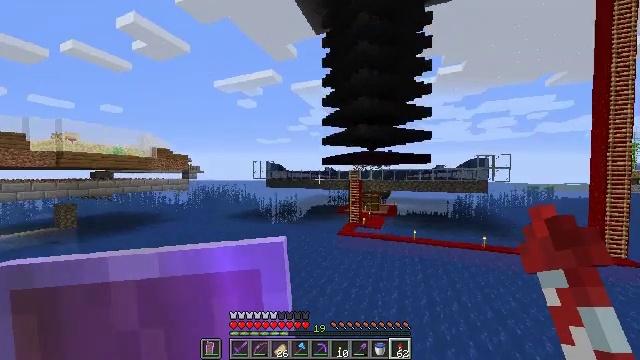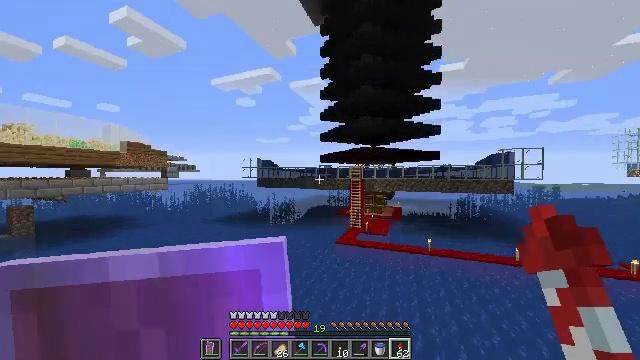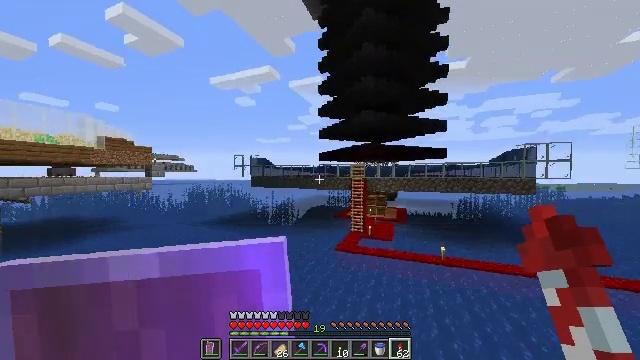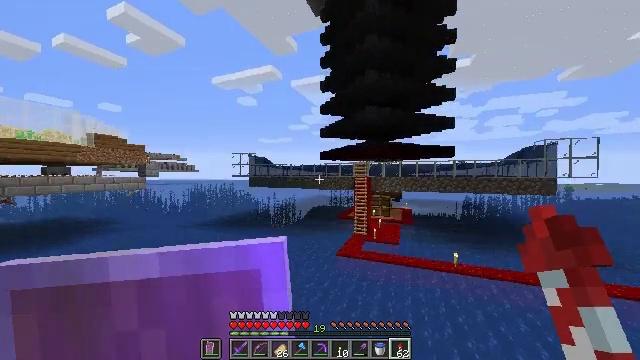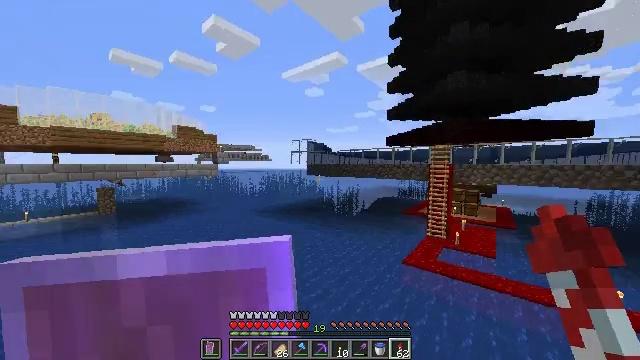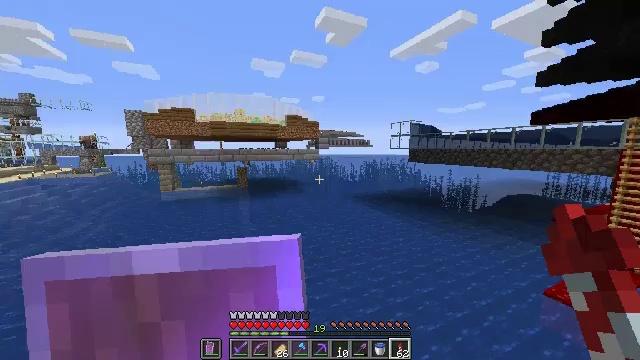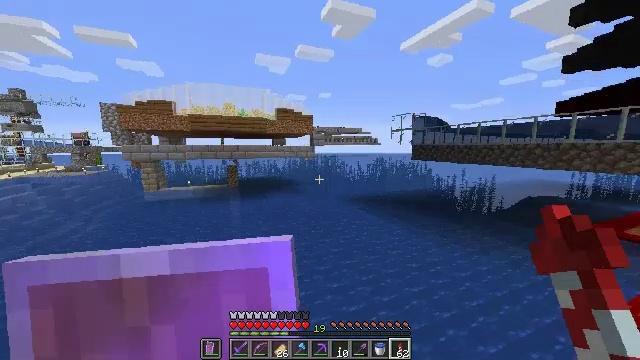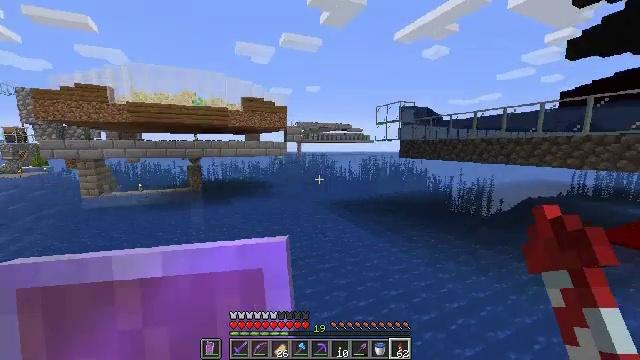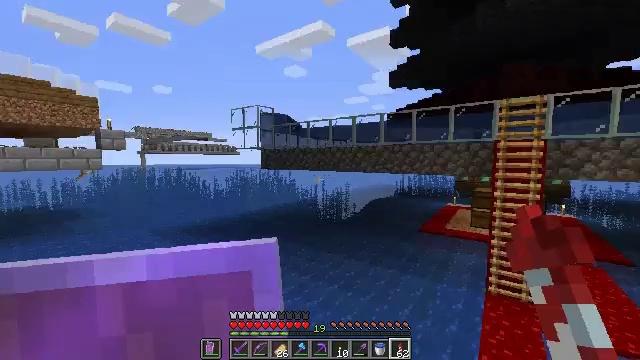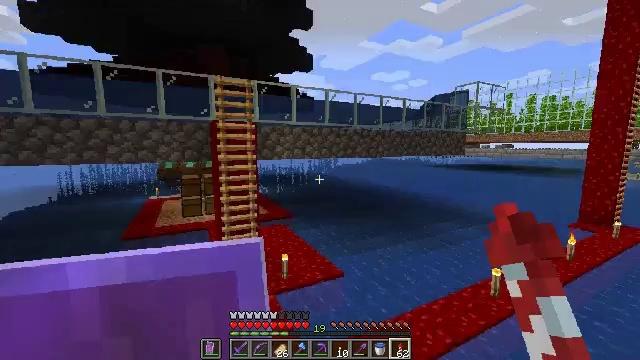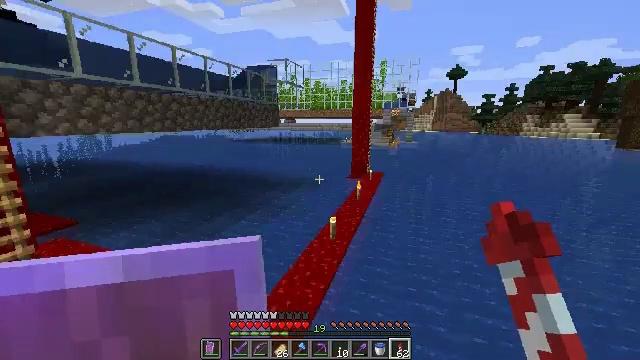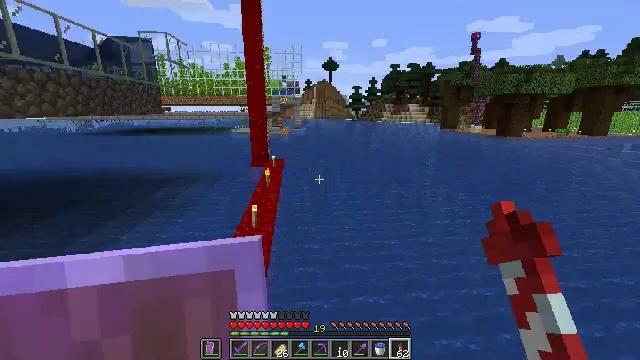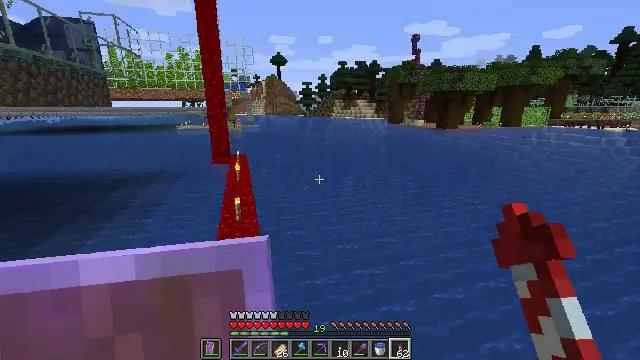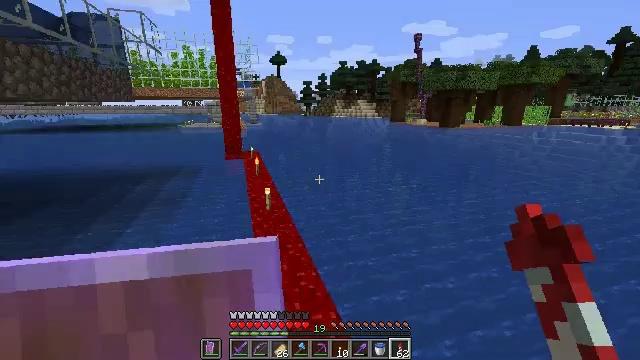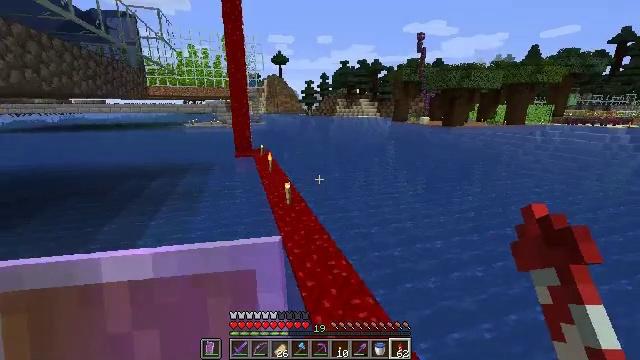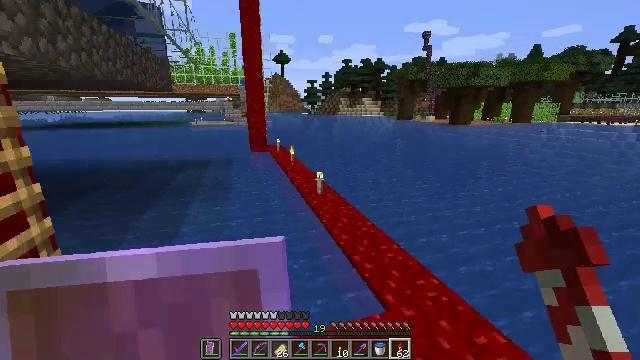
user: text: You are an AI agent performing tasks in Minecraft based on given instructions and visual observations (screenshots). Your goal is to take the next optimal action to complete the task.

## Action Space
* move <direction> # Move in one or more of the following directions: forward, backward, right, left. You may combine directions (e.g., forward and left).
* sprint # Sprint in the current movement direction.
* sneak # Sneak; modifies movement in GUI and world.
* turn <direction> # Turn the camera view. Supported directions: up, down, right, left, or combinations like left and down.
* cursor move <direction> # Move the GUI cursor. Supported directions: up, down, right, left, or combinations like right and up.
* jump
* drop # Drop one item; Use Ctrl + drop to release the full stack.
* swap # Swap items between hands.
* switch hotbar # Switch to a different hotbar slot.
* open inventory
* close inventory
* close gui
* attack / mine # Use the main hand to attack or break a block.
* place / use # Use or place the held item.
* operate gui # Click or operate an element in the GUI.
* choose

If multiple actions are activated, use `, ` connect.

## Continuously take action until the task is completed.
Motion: motion action
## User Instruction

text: Construct a firework rocket at a crafting station.
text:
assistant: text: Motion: move forward, sprint
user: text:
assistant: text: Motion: move forward, sprint
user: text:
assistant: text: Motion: move forward, sprint
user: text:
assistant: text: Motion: move forward, sprint, turn left and down
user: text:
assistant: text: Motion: turn left and down
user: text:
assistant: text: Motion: turn left
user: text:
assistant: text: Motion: turn right
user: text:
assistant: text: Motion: turn right and up
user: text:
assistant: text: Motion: turn right and down
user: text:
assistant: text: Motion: turn right and down
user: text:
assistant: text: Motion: turn right and down
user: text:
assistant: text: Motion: turn right
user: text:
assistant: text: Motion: no_op
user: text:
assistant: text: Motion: no_op
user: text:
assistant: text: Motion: no_op
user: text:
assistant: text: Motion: no_op
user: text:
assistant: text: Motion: turn left
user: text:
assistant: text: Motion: turn left
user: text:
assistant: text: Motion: turn left
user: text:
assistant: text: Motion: turn left
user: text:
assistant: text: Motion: turn left and down
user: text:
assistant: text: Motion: turn left
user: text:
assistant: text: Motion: no_op
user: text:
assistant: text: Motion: no_op
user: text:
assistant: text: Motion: no_op
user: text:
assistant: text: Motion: no_op
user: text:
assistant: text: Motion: no_op
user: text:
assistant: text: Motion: turn right
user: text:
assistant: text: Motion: turn right and down
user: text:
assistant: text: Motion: turn right